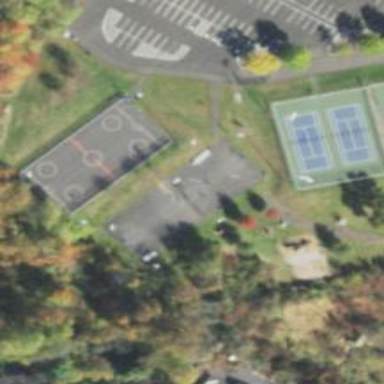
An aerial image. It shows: Basketball court located in leisure land pitch.